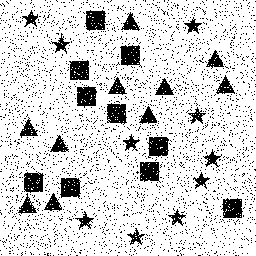
Squares: 10
Triangles: 10
Stars: 10
Total shapes: 30